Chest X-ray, PA view. Patient: 58 years old, sex M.
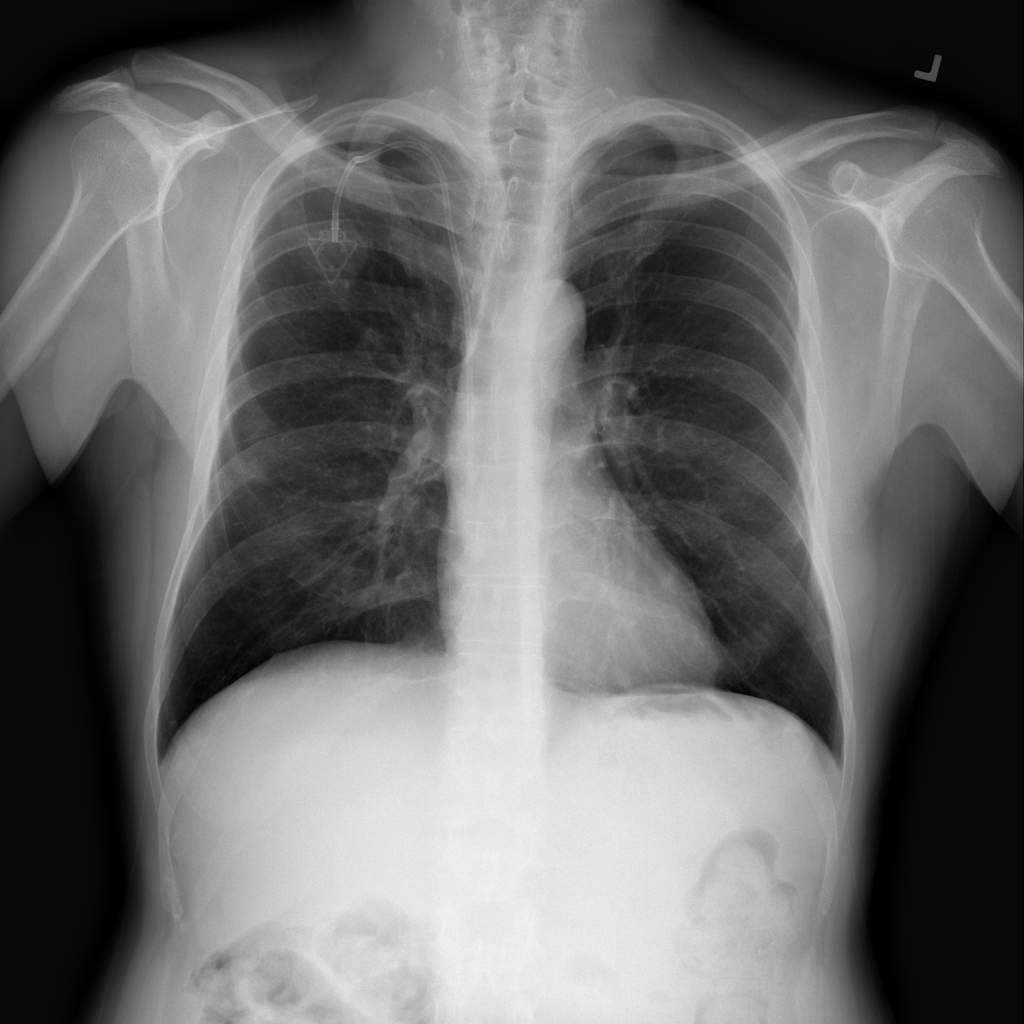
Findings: No Finding